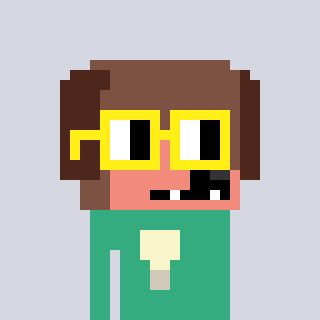
a pixel art character with square yellow glasses, a dog-shaped head and a teal-colored body on a cool background